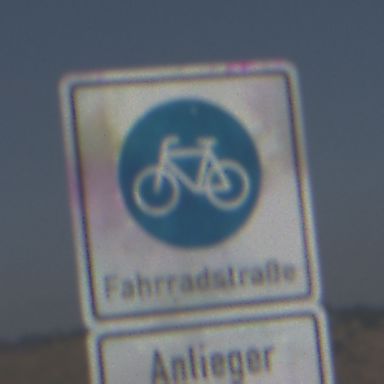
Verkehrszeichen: BeginnFahrradstrasse
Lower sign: PersonengruppenFrei2
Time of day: Midday
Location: Outdoor (Nature)
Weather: PartlyCloudy
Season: NotSpecified
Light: Natural